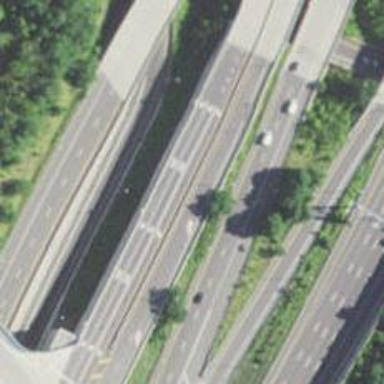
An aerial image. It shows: Asphalt motorway link.